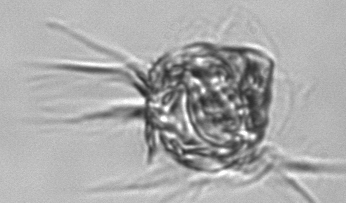
Label: Leegaardiella_ovalis